Question: I have a problem
I am a project worker vb.net 2015 with sql
After I cleared the project and tried the project at the client
An error appears when the reports are shown by the crystal Report
'''
Private Sub Button1_Click(sender As Object, e As EventArgs) Handles Button1.Click
Dim rpt As New WaznRep
For Each DSC As CrystalDecisions.Shared.IConnectionInfo In rpt.DataSourceConnections
DSC.SetLogon(muser, mpass)
DSC.SetConnection(mserver, mdb, False)
Next
ReportV1.CrystalReportViewer1.ReportSource = rpt
ReportV1.ShowDialog()
End Sub
'''
whereas
mserver = server
mdb = the name of the database
muser = username sql
mpass = sql password
They are retrieved from a text file
When running the program when the client does not open the report

This message appears and the name of the database is empty
and i used anther code to connect
'''
Private Sub Button2_Click(sender As Object, e As EventArgs) Handles Button3.Click
Application.DoEvents()
Dim rpt1 As New WaznRep
Dim ConInfo As New CrystalDecisions.Shared.TableLogOnInfo
ConInfo.ConnectionInfo.ServerName = mserver
ConInfo.ConnectionInfo.DatabaseName = mdb
ConInfo.ConnectionInfo.UserID = muser
ConInfo.ConnectionInfo.Password = mpass
rpt1.Database.Tables(0).ApplyLogOnInfo(ConInfo)
ReportV1.CrystalReportViewer1.ReportSource = rpt1
ReportV1.CrystalReportViewer1.RefreshReport()
ReportV1.ShowDialog()
End Sub
'''
anther
'''
Private Sub Button3_Click(sender As Object, e As EventArgs) Handles Button3.Click
Dim cryRpt As New ReportDocument
Dim crtableLogoninfos As New TableLogOnInfos
Dim crtableLogoninfo As New TableLogOnInfo
Dim crConnectionInfo As New ConnectionInfo
Dim CrTables As Tables
Dim CrTable As Table
Dim rpt1 As New WaznRep
cryRpt.Load("D:.rpt")
With crConnectionInfo
.ServerName = mserver
.DatabaseName = mdb
.UserID = muser
.Password = mpass
End With
CrTables = cryRpt.Database.Tables
For Each CrTable In CrTables
crtableLogoninfo = CrTable.LogOnInfo
crtableLogoninfo.ConnectionInfo = crConnectionInfo
CrTable.ApplyLogOnInfo(crtableLogoninfo)
Next
ReportV1.CrystalReportViewer1.ReportSource = cryRpt
ReportV1.CrystalReportViewer1.RefreshReport()
ReportV1.ShowDialog()
End Sub
'''
all code working in my PC but Not Working in client PC
in my PC and client PC same Crystal report version
Edit----
'''
Dim rpt As New WaznRep
For Each DSC As CrystalDecisions.Shared.IConnectionInfo In rpt.DataSourceConnections
DSC.SetConnection(mserver, mdb, False)
DSC.SetLogon(muser, mpass)
Next
rpt.SetDatabaseLogon(muser, mpass)
ReportV1.CrystalReportViewer1.ReportSource = rpt
ReportV1.ShowDialog()
'''
when i use integrated security=false
db name not show
<URL>
when i use integrated security=true
'''
Dim rpt As New WaznRep
For Each DSC As CrystalDecisions.Shared.IConnectionInfo In rpt.DataSourceConnections
DSC.SetConnection(mserver, mdb, True)
DSC.SetLogon(muser, mpass)
Next
rpt.SetDatabaseLogon(muser, mpass)
ReportV1.CrystalReportViewer1.ReportSource = rpt
ReportV1.ShowDialog()
'''
<URL>
db name show but not work in client pc
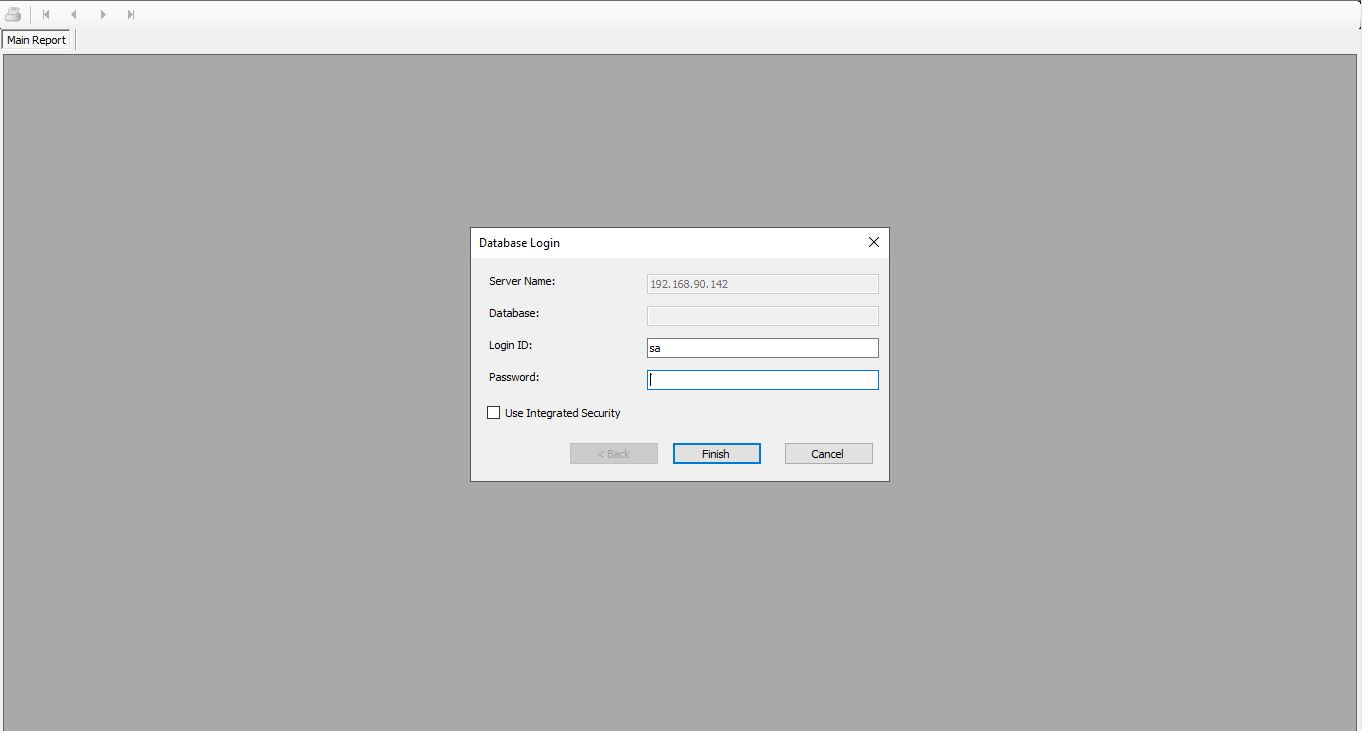
Answer: The problem was solved the solution
must install the NATIVE SQL driver to get access to Crystal Reports.